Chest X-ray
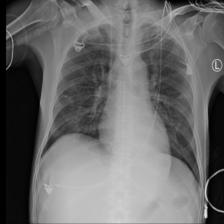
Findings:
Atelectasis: negative
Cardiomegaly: negative
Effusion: negative
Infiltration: negative
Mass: negative
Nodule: negative
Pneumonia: negative
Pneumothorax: negative
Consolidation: negative
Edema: negative
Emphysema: negative
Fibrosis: negative
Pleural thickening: negative
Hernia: negative